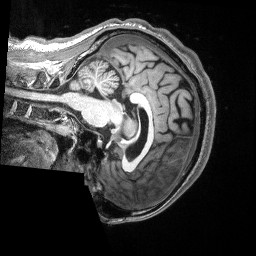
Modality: T1w
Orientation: sagittal
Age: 26
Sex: male